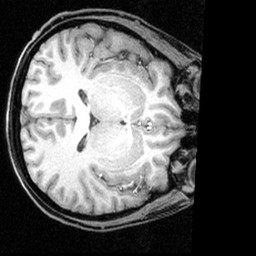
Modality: T1w
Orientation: axial
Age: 21
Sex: female